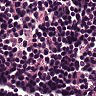
Metastatic tissue present: no